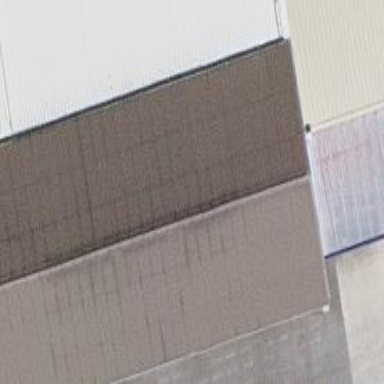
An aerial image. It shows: Car shop.